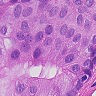
Metastatic tissue present: yes